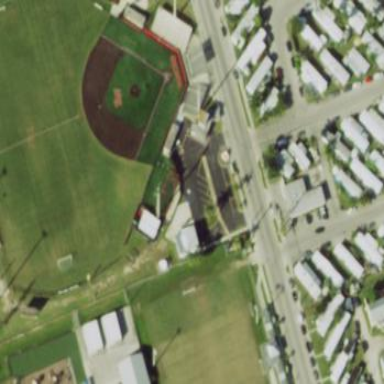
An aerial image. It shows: Baseball pitch for leisure and sports activities.